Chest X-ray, PA view. Patient: 41 years old, sex M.
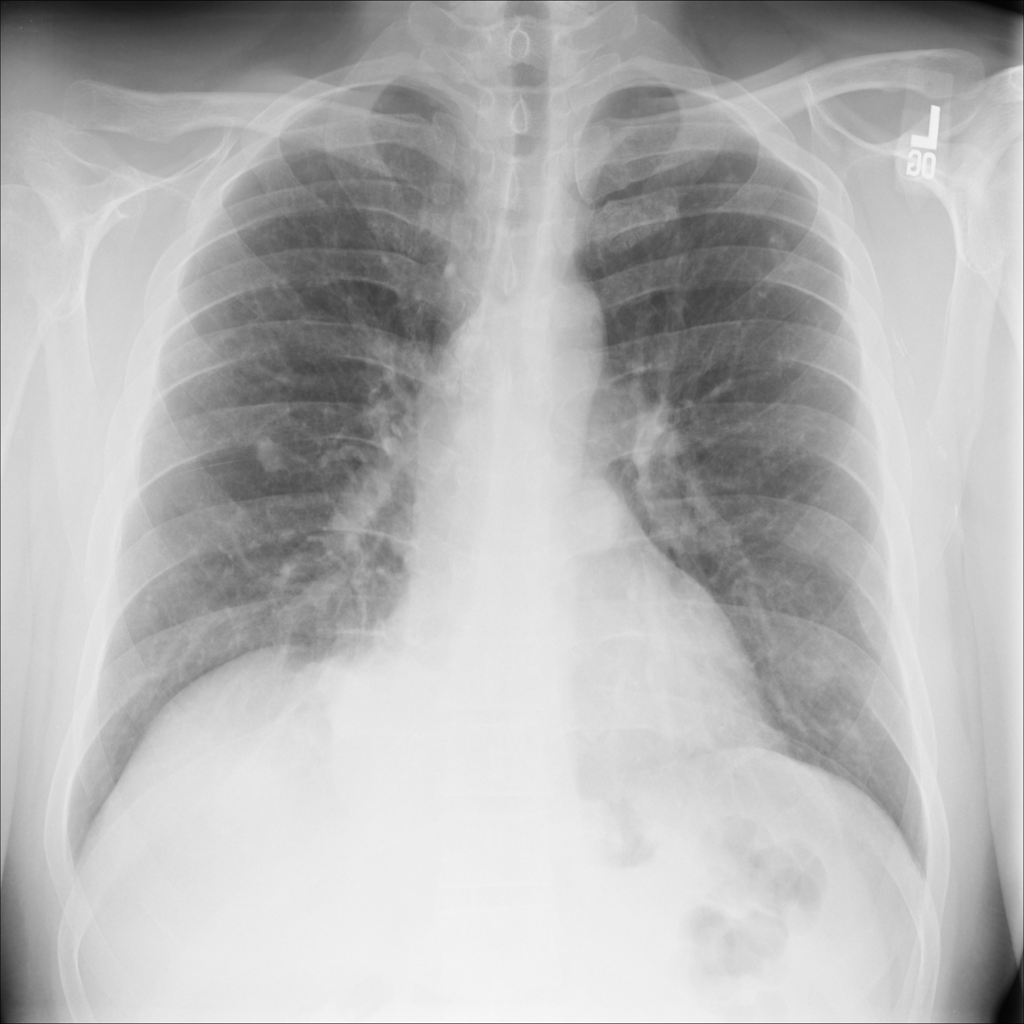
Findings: Mass